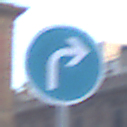
Verkehrszeichen: VorgeschriebeneFahrtrichtungRechts
Umgebung: Outdoor, Urban
Tageszeit: SunriseSunset
Wetter: PartlyCloudy
Licht: Natural
Jahreszeit: NotSpecified
Kontrast: LowContrast